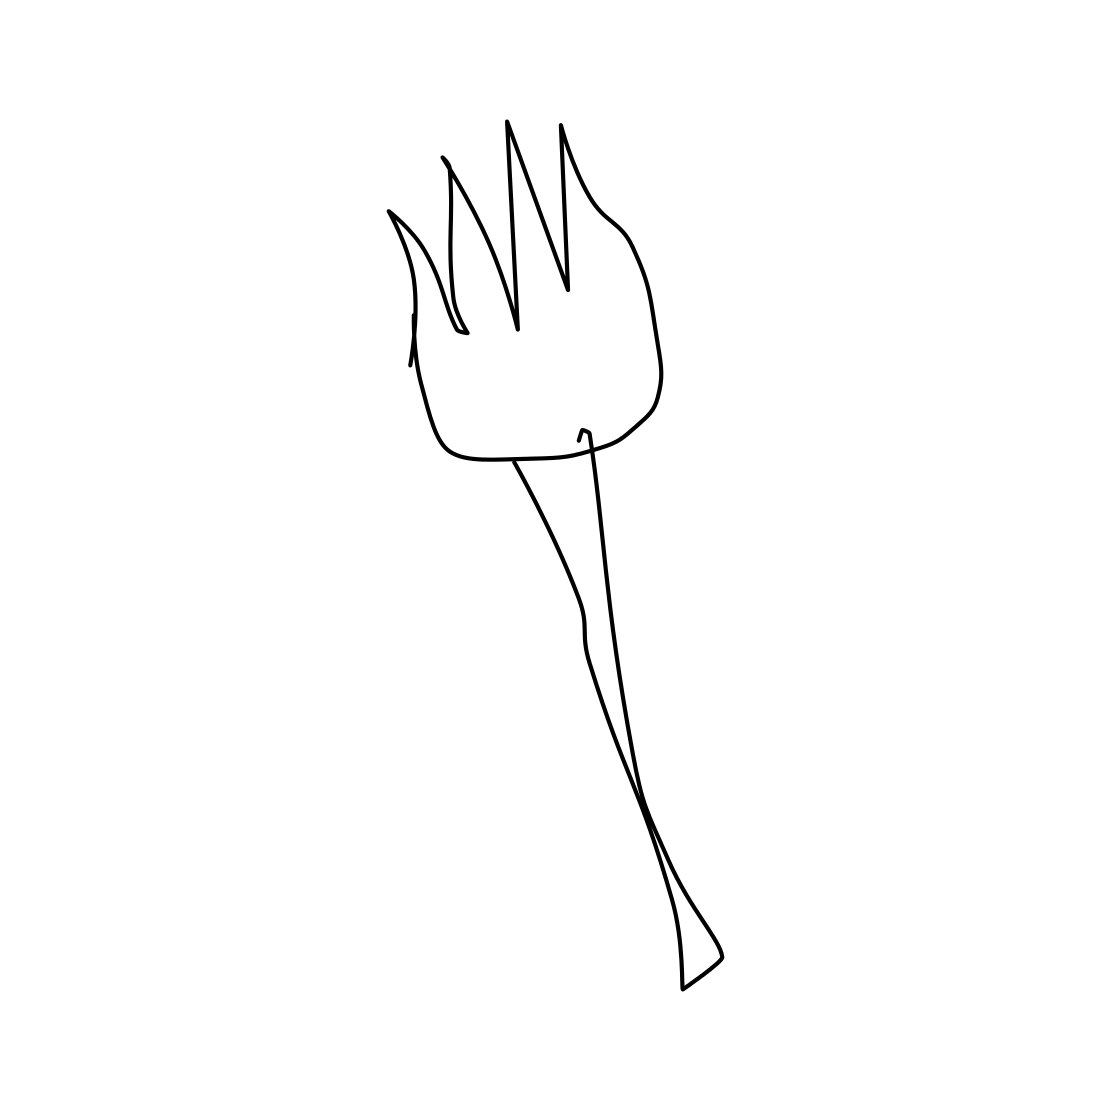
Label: fork